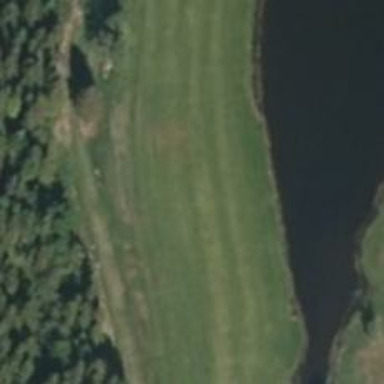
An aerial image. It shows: Golf hole.